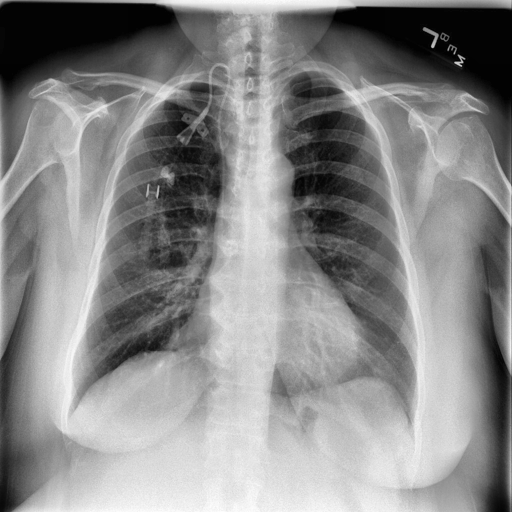
Finding: NORMAL